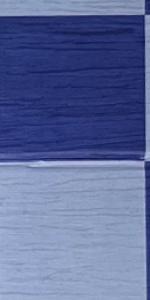
Label: Empty